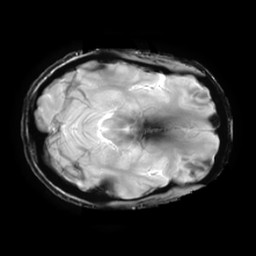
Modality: T2starw
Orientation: axial
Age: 46
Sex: female
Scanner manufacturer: ge
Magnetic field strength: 3 T
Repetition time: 0.65 s
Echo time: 0.02 s